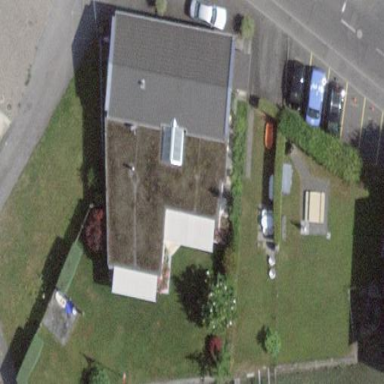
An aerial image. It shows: Simple and straightforward house.